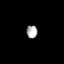
Tissue: lung
Cell type: Others
Senescence score: 0.5618
Nuclear area (px): 140
Mean DAPI intensity: 171.721